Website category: phone
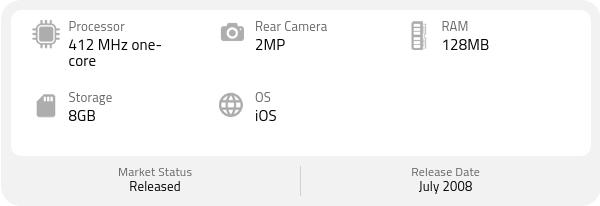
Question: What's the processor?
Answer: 412 MHz one-core

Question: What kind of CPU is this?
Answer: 412 MHz one-core

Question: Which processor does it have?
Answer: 412 MHz one-core

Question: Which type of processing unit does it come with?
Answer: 412 MHz one-core

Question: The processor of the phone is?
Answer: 412 MHz one-core

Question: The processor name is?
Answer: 412 MHz one-core

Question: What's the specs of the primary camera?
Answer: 2MP

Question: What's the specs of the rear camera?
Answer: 2MP

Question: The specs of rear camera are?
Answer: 2MP

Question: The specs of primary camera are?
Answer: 2MP

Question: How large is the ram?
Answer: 128MB

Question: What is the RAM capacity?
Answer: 128MB

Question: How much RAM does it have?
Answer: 128MB

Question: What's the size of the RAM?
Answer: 128MB

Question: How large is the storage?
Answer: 8GB

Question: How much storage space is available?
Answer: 8GB

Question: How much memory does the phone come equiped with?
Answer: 8GB

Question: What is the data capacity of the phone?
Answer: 8GB

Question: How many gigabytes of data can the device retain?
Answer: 8GB

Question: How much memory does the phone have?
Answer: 8GB

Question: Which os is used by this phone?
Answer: iOS

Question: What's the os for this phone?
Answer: iOS

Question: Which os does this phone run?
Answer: iOS

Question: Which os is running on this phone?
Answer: iOS

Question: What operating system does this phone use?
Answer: iOS

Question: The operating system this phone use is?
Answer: iOS

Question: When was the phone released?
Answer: July 2008

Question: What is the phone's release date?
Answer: July 2008

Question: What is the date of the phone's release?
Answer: July 2008

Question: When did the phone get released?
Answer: July 2008

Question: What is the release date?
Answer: July 2008

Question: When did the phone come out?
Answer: July 2008

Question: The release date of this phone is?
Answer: July 2008